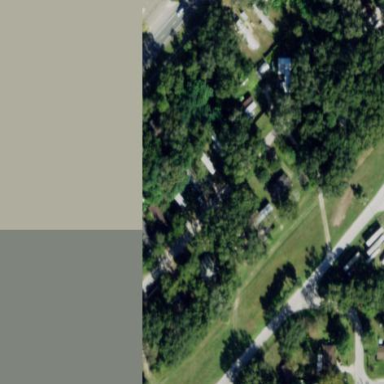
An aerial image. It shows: Residential area designated as trailer park.